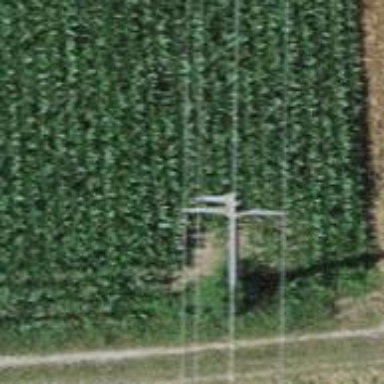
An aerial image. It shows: Power pole.